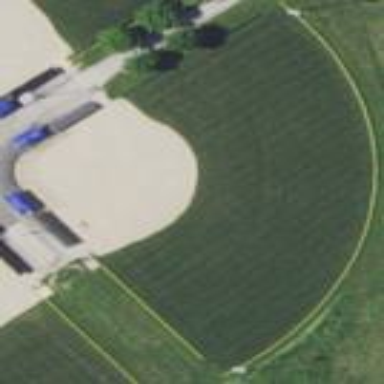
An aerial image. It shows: Softball pitch for leisure land activities.